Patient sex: M
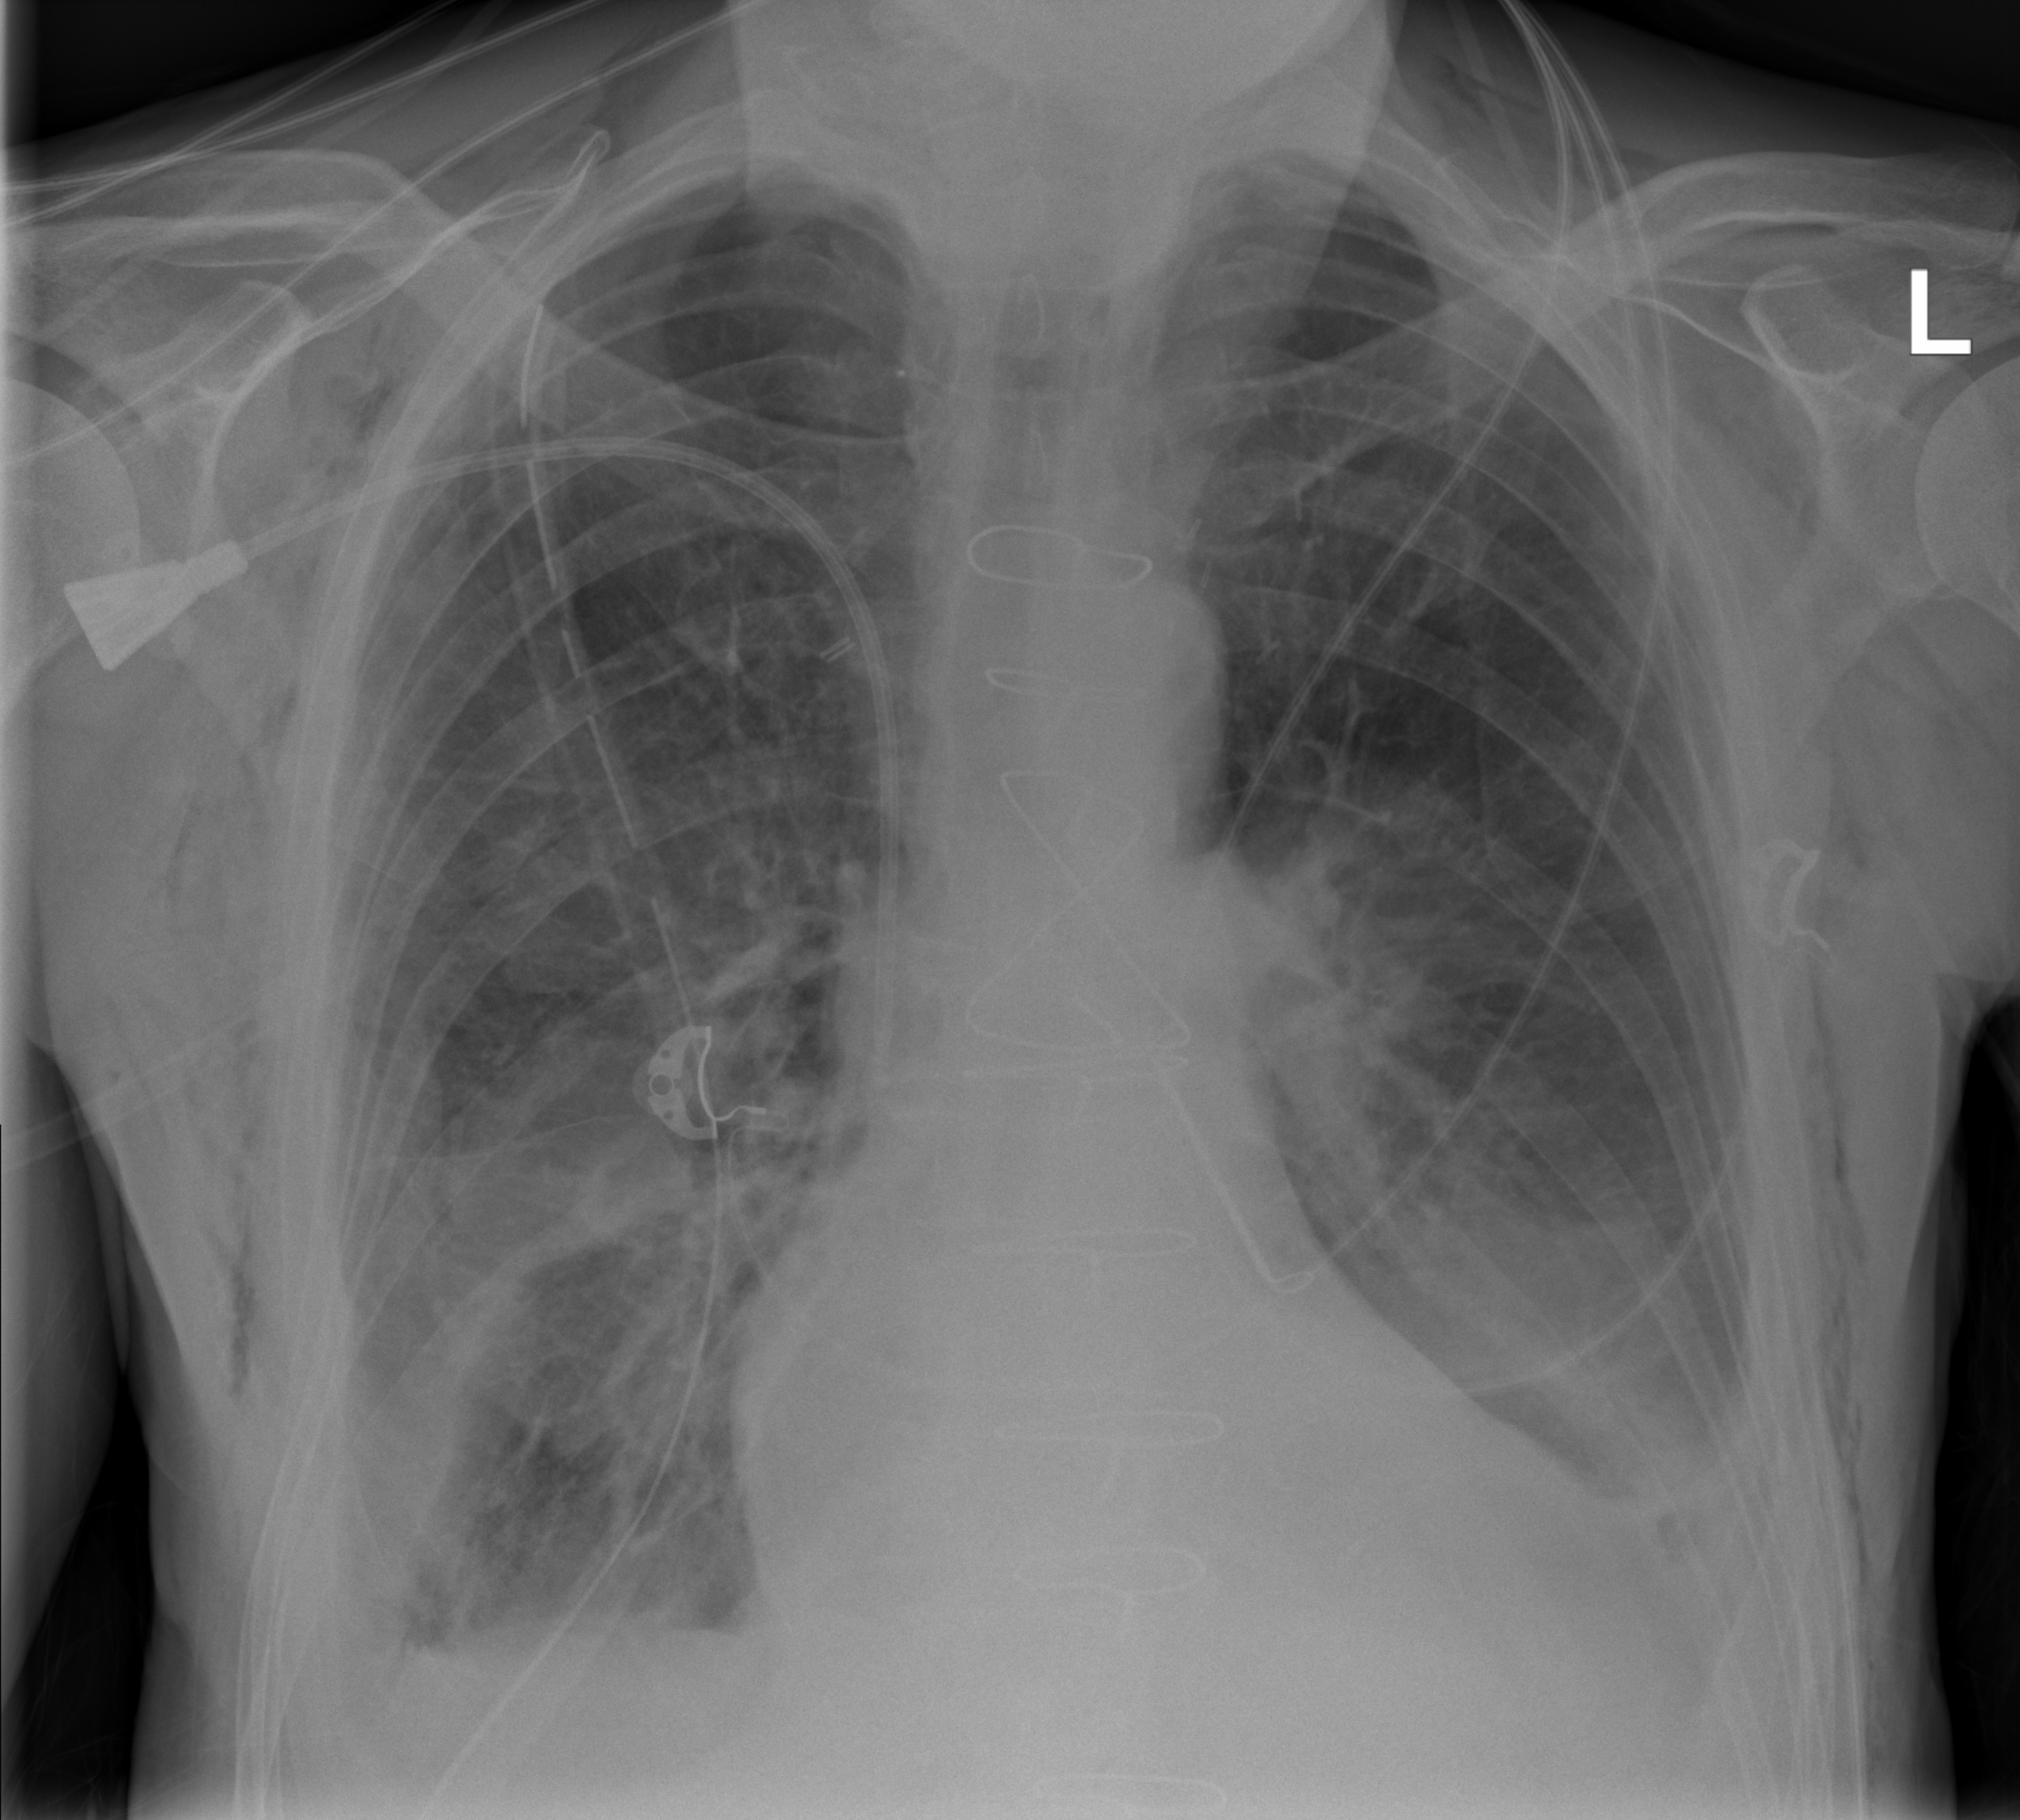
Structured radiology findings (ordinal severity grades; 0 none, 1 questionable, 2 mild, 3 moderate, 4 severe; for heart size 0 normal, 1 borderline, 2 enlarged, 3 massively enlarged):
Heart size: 1
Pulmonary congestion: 2
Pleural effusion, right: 2
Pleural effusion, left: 2
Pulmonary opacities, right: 2
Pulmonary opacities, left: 2
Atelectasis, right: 2
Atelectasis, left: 2